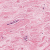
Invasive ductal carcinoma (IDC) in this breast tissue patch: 0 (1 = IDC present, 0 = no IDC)